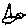
Label: bird